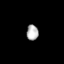
Tissue: lung
Cell type: Fibroblasts
Senescence score: 0.5776
Nuclear area (px): 181
Mean DAPI intensity: 176.381